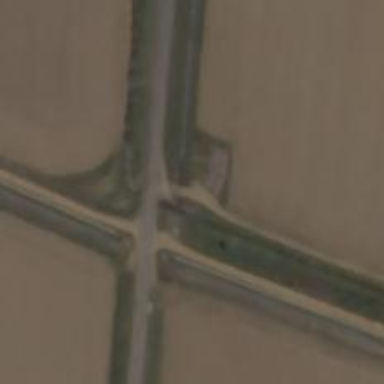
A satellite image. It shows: Track road on bridge.